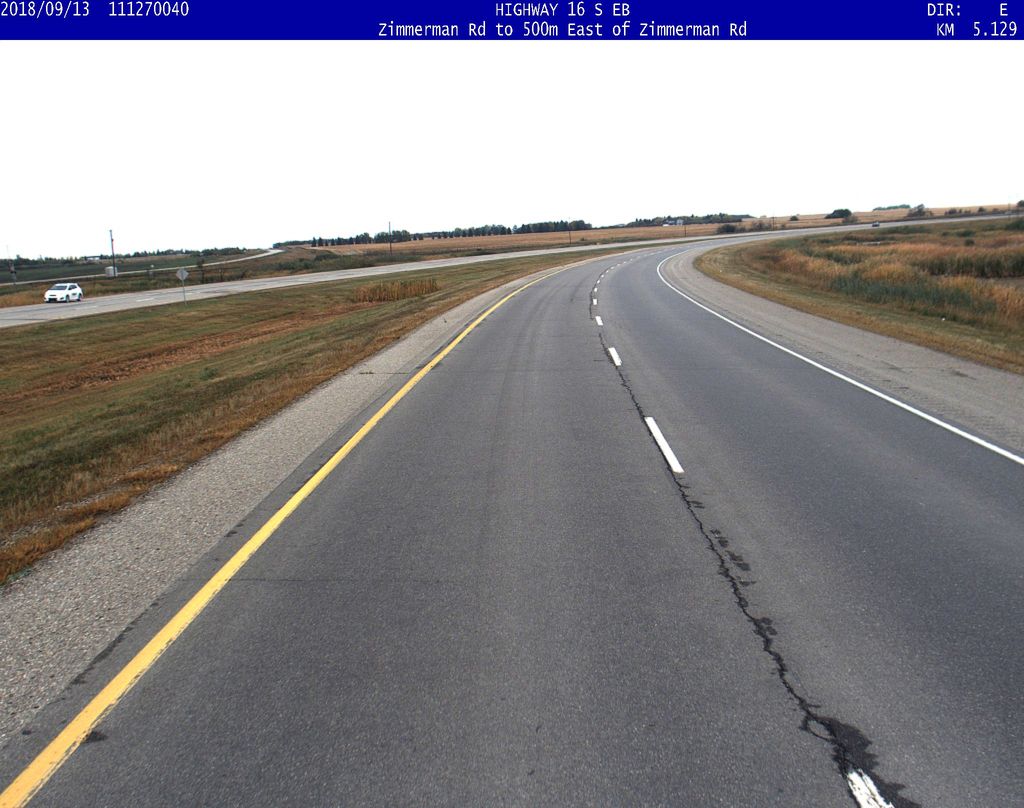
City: saskatoon